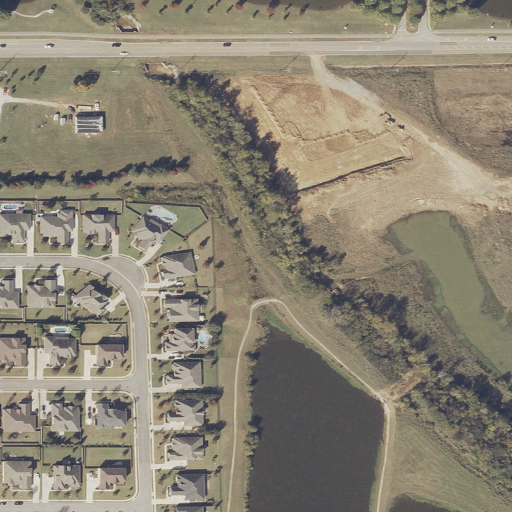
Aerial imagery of valley in Alabama named Potts Hollow containing low intensity development, pasture, open development, medium intensity development, cultivated crops, open water, high intensity development, grassland, barren land, and herbaceous wetlands